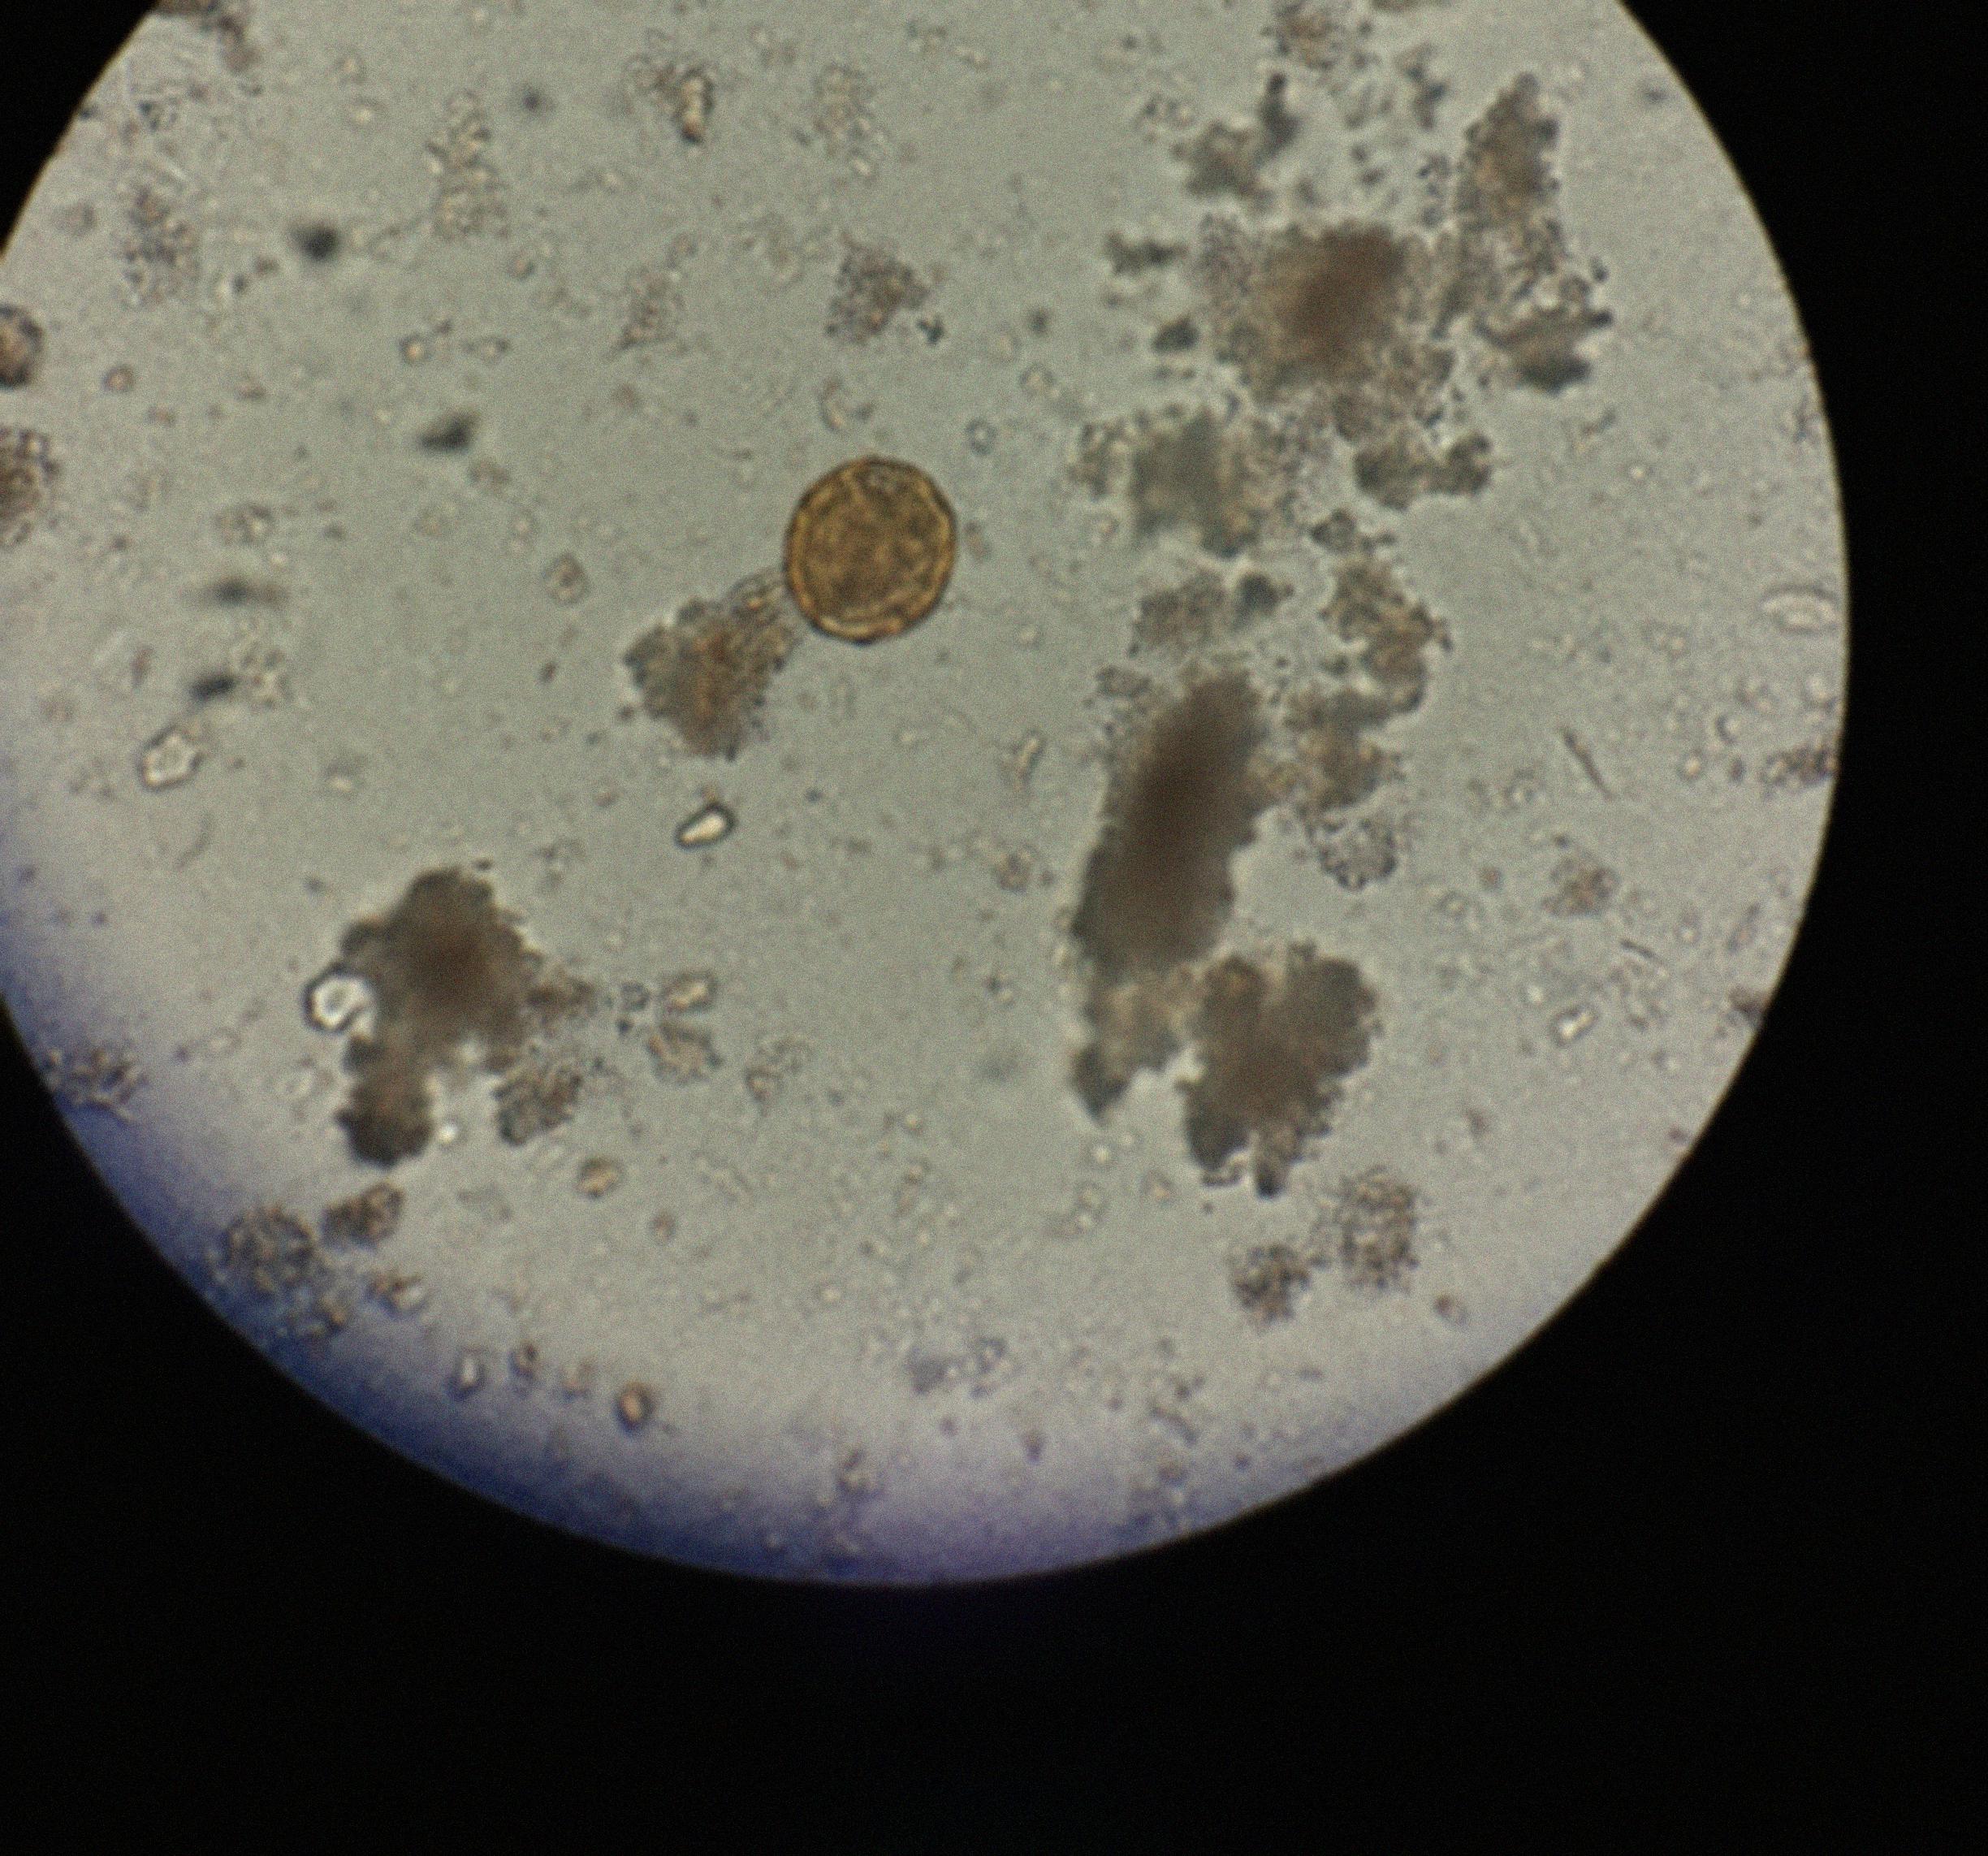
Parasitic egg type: Ascaris lumbricoides